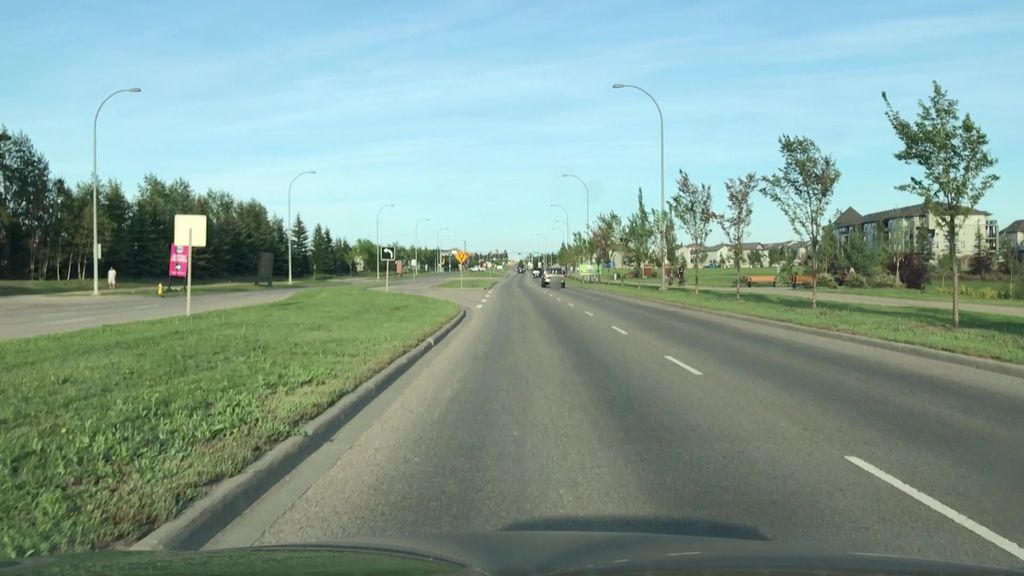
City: edmonton